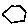
Label: hexagon